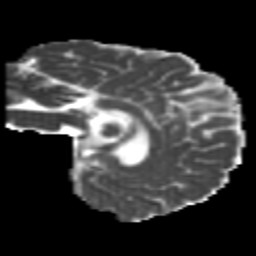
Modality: MD
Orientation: sagittal
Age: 22
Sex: female
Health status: healthy
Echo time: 0.074 s